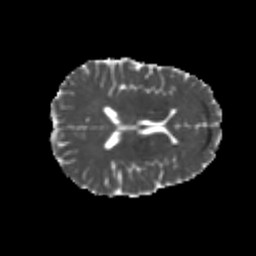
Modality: MD
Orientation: axial
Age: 26
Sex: female
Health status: healthy
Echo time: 0.074 s